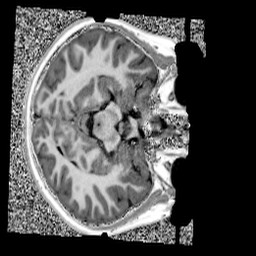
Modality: UNIT1
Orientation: axial
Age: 9
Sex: female
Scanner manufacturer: siemens
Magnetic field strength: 3 T
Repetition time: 4 s
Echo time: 0.00303 s